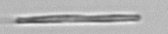
Label: fiber